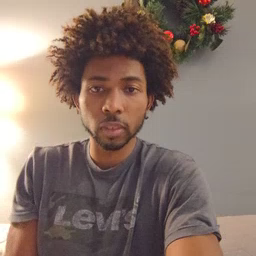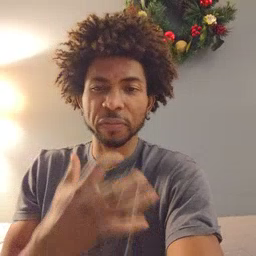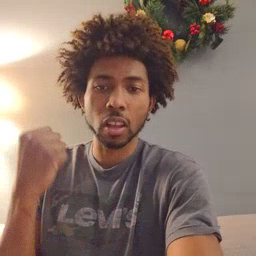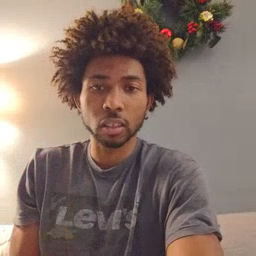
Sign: fast